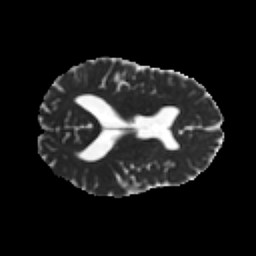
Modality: MD
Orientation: axial
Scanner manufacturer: ge
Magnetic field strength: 3 T
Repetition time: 8.8 s
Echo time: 0.085 s